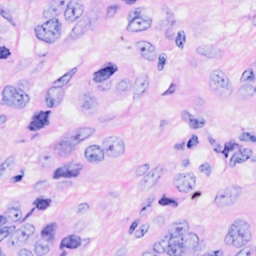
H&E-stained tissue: Breast